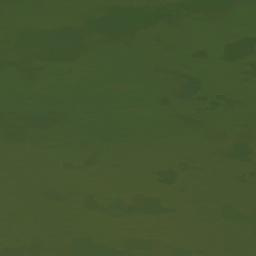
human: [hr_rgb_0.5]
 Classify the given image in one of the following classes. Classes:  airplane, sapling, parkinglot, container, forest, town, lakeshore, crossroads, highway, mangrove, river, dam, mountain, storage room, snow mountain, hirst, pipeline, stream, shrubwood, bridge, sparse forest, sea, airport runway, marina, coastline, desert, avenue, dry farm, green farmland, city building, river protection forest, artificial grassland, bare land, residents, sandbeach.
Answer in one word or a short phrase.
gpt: sea